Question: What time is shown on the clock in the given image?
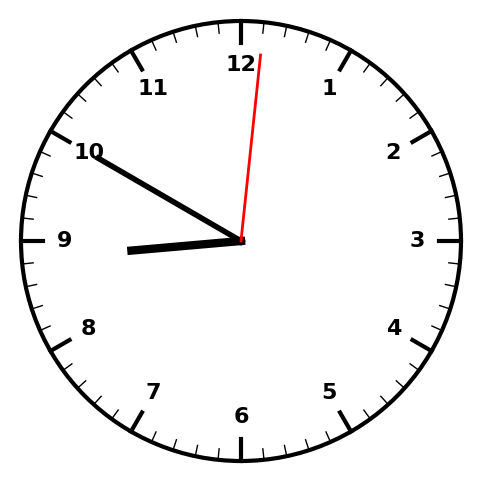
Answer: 08:50:01